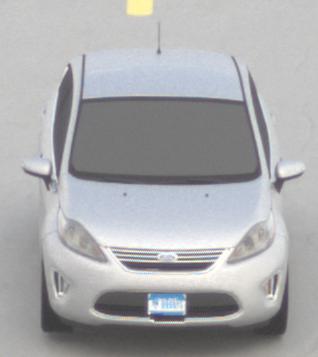
Make: Ford
Model: Fiesta
Detailed model: ’09 Sedan (seventh series)
Model produced from: 2010
Model produced until: 2017
Doors: 4
Color: white
Road condition: dry road
Daytime: midday
Contrast: low contrast